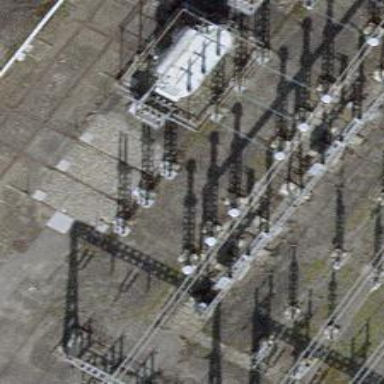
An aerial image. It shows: Switch used for power control.